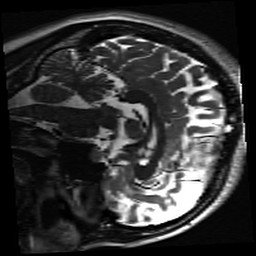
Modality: inplaneT2
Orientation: sagittal